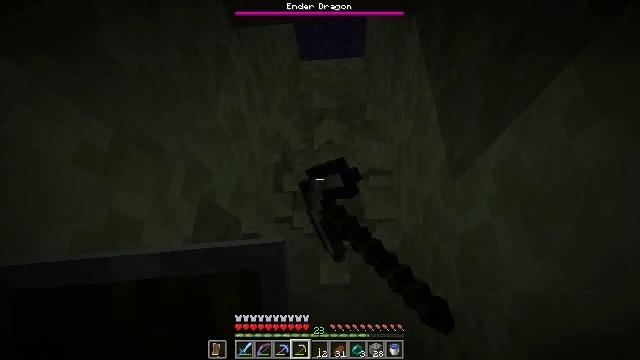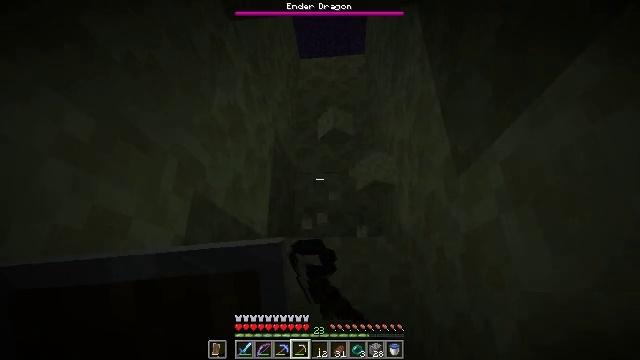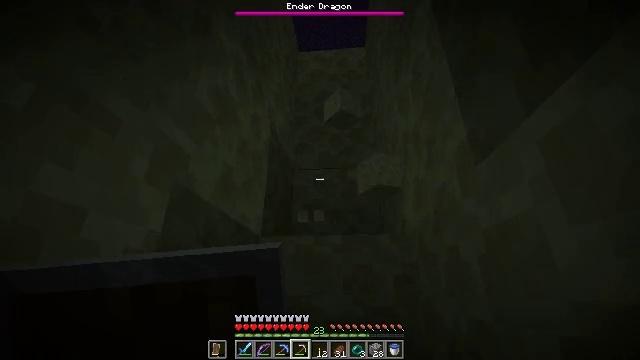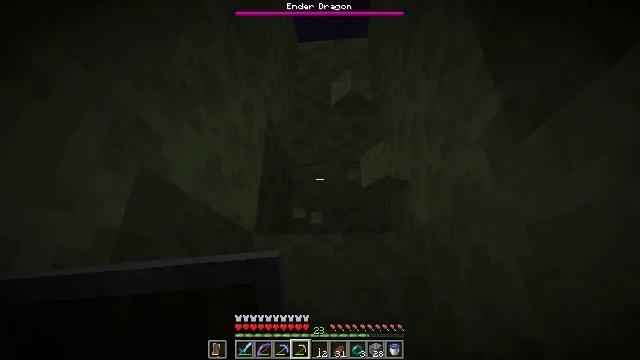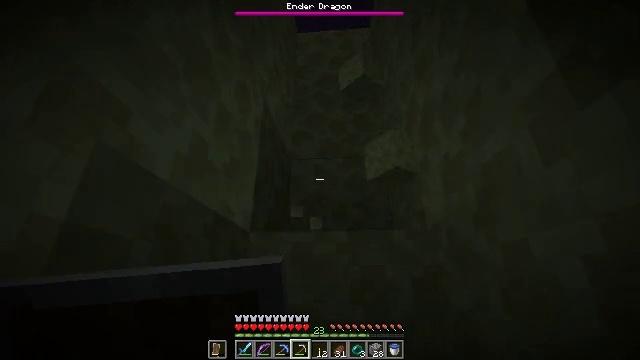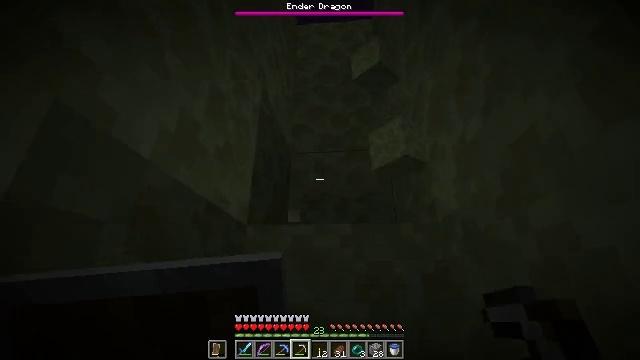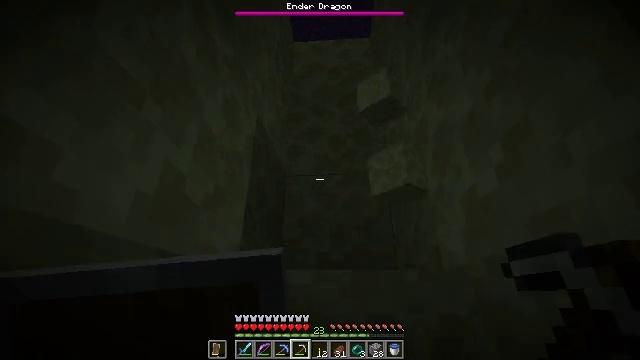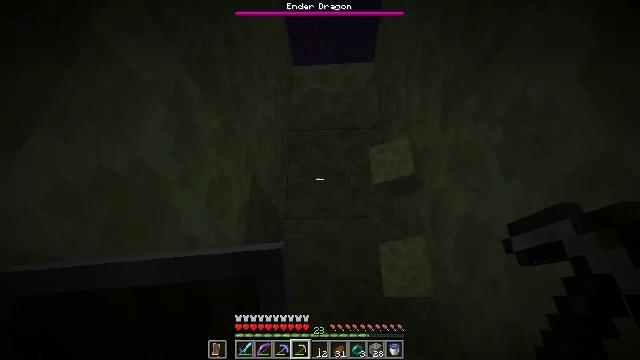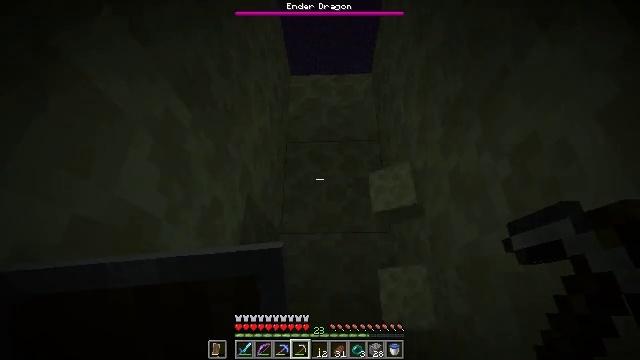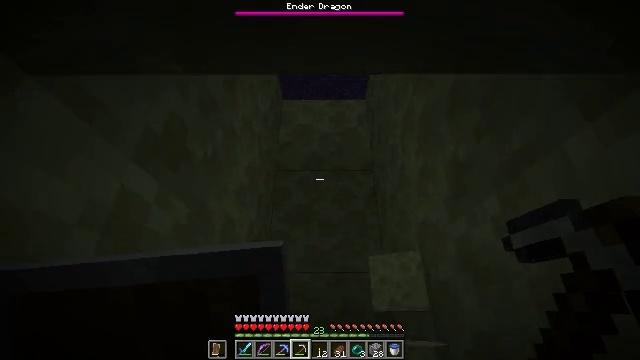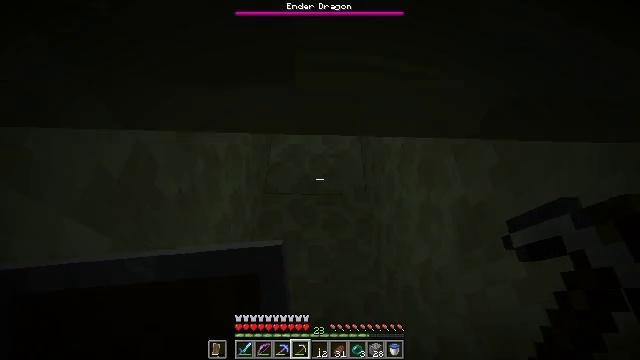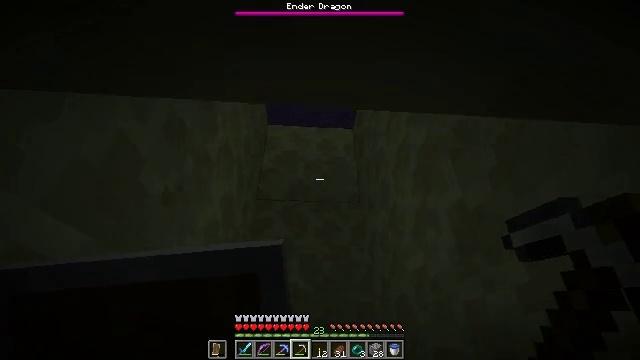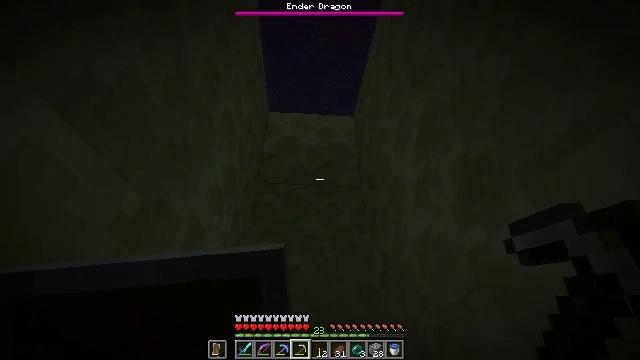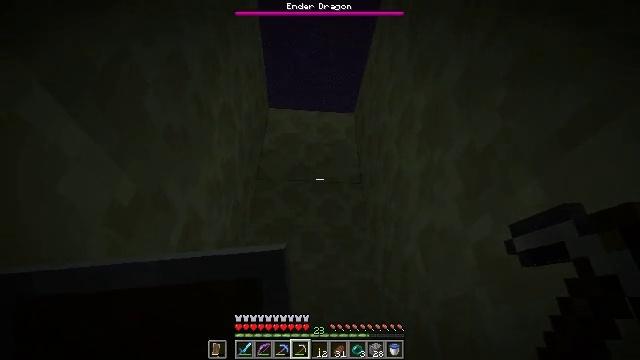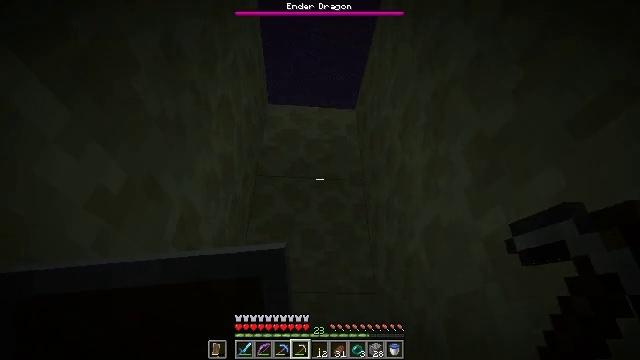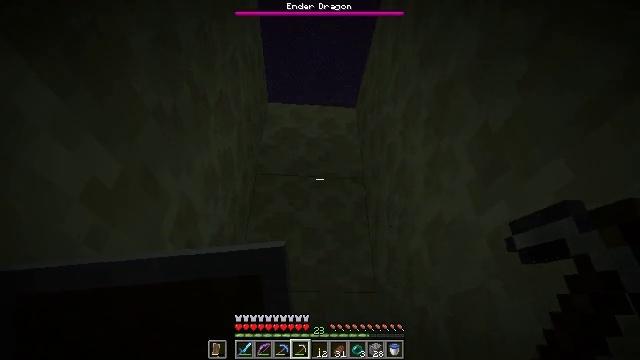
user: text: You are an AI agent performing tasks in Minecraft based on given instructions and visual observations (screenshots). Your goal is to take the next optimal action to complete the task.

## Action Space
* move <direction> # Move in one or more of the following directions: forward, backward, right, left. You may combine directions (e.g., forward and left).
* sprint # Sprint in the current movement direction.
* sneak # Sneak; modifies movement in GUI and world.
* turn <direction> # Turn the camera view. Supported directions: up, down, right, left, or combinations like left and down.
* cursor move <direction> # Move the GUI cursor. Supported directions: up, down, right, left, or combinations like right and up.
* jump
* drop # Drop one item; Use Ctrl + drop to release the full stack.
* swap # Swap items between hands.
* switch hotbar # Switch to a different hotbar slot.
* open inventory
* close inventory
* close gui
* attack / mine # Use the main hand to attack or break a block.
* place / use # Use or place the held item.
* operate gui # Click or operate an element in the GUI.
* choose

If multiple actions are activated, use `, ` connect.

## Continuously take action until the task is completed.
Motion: motion action
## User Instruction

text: Break some end stone blocks.
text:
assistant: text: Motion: move forward
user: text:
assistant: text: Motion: move forward
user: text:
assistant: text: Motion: move forward
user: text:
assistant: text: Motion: move forward
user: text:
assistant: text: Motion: move forward
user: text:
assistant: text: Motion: move forward, turn right and up, jump
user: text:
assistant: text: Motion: move forward, jump
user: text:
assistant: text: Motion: move forward, jump
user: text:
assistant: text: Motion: move forward, turn right and up, jump
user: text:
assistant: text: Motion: move forward, turn right and up
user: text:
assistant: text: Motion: move forward, turn right and up
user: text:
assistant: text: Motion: no_op
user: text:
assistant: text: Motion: no_op
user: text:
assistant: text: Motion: no_op
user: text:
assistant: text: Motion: no_op
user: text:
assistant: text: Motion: no_op
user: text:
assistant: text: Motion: attack / mine
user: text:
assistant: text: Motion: attack / mine
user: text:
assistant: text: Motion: attack / mine
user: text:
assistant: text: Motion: attack / mine
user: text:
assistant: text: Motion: attack / mine
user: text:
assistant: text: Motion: attack / mine
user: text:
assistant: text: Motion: attack / mine
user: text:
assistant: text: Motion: attack / mine
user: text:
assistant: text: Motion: attack / mine
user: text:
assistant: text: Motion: attack / mine
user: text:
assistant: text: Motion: attack / mine
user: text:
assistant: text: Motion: attack / mine
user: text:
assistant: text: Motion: attack / mine
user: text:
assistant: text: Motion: attack / mine